Interaction volume radius: 5 \u00c5
Interaction volume height: 25 \u00c5
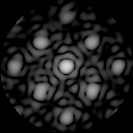
Disorder parameter: 0.2776